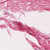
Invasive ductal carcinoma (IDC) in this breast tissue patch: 0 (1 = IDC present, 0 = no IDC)